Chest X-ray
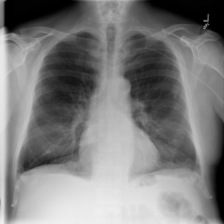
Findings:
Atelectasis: negative
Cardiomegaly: negative
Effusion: negative
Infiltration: negative
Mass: negative
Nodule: negative
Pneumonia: negative
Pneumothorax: negative
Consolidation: negative
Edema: negative
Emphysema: negative
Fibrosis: negative
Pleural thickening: negative
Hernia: negative